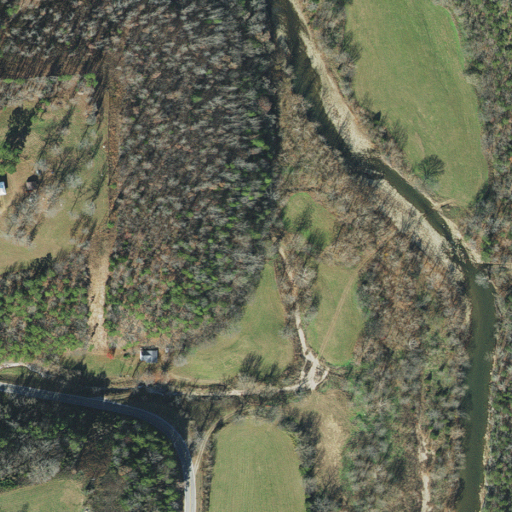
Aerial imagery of valley in Arkansas named Jim Brown Hollow containing deciduous forest, pasture, shrub, open development, mixed forest, grassland, low intensity development, and evergreen forest